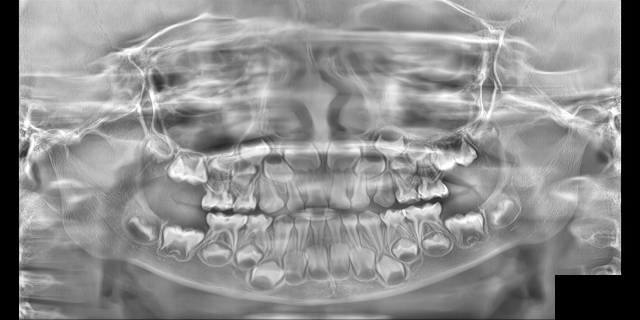
child